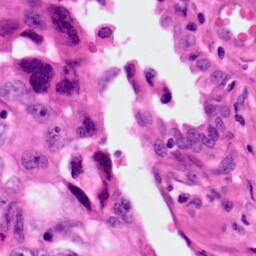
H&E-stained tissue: Lung